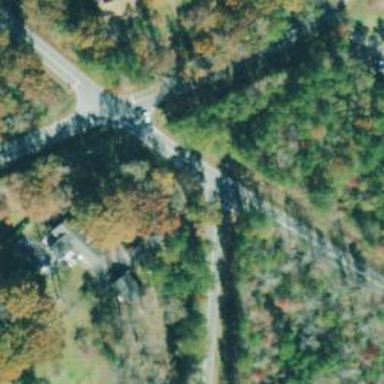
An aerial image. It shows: Residential road.